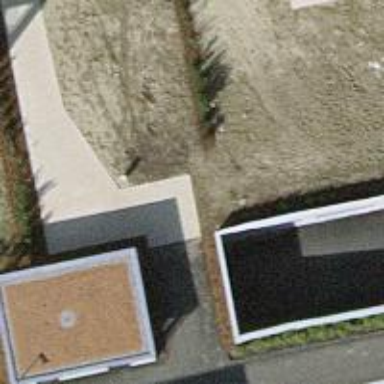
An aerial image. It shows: Retaining wall.